Question: I have an error in my code when running to send data via email in Laravel:
> Attempt to read property "email" on null

And this is my <URL>:
'''
<?php
namespace App\Http\Controllers;
use Illuminate\Http\Request;
use Mail;
use App\Mail\HelloMail;
use App\Mail\ProductMail;
use App\Product;
class EmailController extends Controller
{
public function index()
{
return view('welcome');
}
public function dataEmail()
{
$products = Product::all();
return view('data-email', compact('products'));
}
public function send(Request $request)
{
Mail::to($request->email)->send(new HelloMail($request->body));
return back();
}
public function sendproductMail($id)
{
$product = Product::findOrFail($id);
Mail::to($product->customer_email)->send(new ProductMail($product));
return back();
}
}
'''
<URL>:
'''
<!DOCTYPE html>
<html lang="en">
<head>
<meta charset="UTF-8">
<meta name="viewport" content="width=device-width, initial-scale=1.0">
<meta http-equiv="X-UA-Compatible" content="ie=edge">
<link rel="stylesheet" href="{{asset('style/bootstrap.min.css')}}">
</head>
<body>
<div class="container">
<h1>Selamat</h1>
<p>
Anda telah membeli barang <strong> {{ $product->product_name }} </strong>
</p>
<p>Thank You</p>
<strong>Bakiak</strong>
</div>
<script src="{{asset('script/jquery-3.5.0.min.js')}}"></script>
<script src="{{asset('script/bootstrap.min.js')}}"></script>
</body>
</html>
'''
<URL>:
'''
<?php
namespace App\Mail;
use Illuminate\Bus\Queueable;
use Illuminate\Contracts\Queue\ShouldQueue;
use Illuminate\Mail\Mailable;
use Illuminate\Queue\SerializesModels;
class ProductMail extends Mailable
{
use Queueable, SerializesModels;
/**
* Create a new message instance.
*
* @return void
*/
public $product;
public function __construct($product)
{
$this->product = $product;
}
/**
* Build the message.
*
* @return $this
*/
public function build()
{
return $this->subject('product buy Successfully')
->view('mail.product-template');
}
}
'''
Please help improve my code.
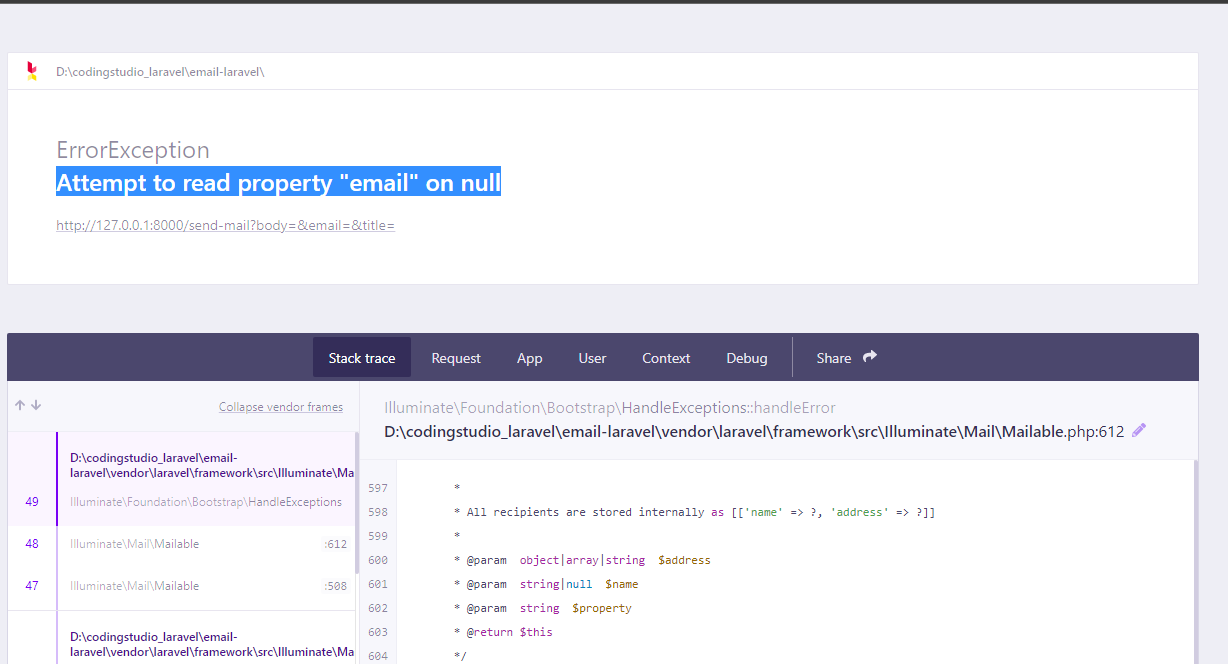
Answer: Validate input field 'email' and 'body' before sending any mail.
'''
use Illuminate\Support\Facades\Validator;
public function send(Request $request)
{
$validator = Validator::make($request->all(), [
'email' => 'required|email|min:4|max:255',
'body' => 'required',
]);
if ($validator->fails()) {
return back()->withErrors($validator)->withInput();
}
Mail::to($request->email)->send(new HelloMail($request->body));
return back();
}
'''